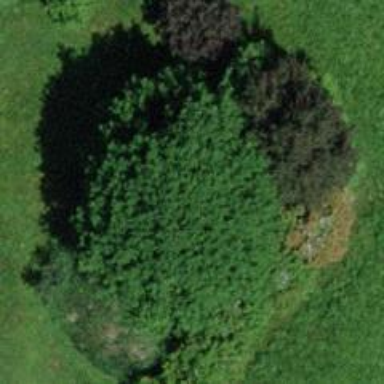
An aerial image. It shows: Broadleaved tree with lush foliage.